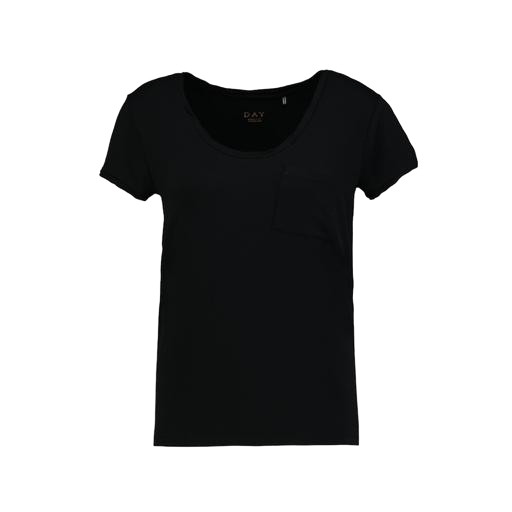
black t-shirt basique jersey, black one-pocket jersey t-shirt, black relaxed fit t-shirt, white background